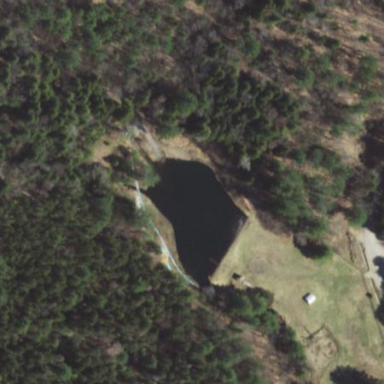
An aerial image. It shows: Reservoir area.